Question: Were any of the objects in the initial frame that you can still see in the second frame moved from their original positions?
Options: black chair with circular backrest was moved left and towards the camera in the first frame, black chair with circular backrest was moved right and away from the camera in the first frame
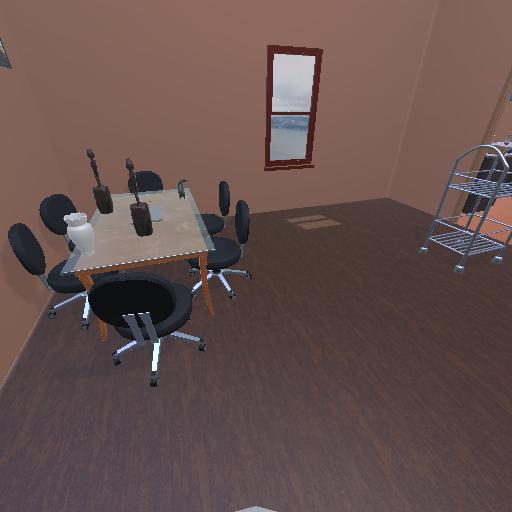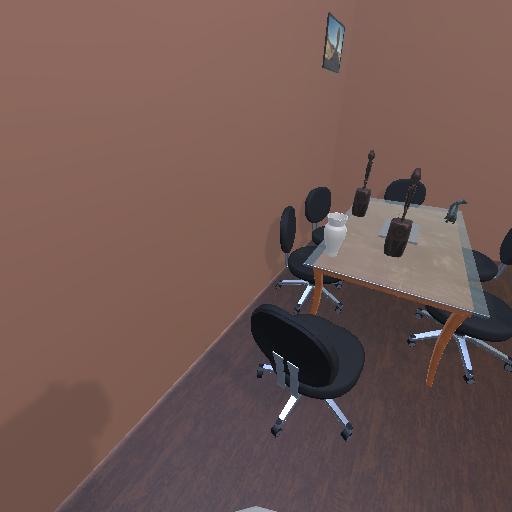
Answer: black chair with circular backrest was moved left and towards the camera in the first frame